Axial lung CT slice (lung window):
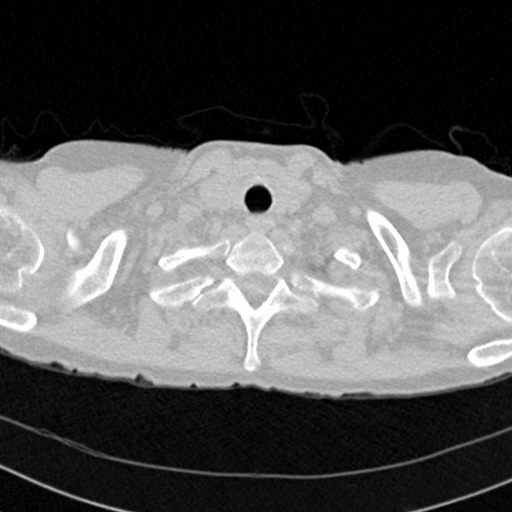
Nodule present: no